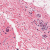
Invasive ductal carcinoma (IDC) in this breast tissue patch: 0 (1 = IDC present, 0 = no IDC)